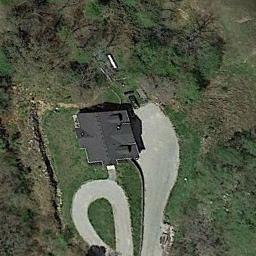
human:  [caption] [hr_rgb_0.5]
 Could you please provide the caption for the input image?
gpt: The sparse residential is on the grass next to some trees and a road .

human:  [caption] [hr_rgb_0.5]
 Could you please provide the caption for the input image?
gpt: In a sparse residential area there is an orange house and many green trees surrounded by grass and a road .

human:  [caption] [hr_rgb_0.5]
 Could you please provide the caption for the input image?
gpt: There is a house with a black roof on the lawn .

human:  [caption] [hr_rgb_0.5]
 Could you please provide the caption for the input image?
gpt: Many trees are beside the sparse residential .

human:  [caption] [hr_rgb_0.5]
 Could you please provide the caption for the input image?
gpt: A sparse residential area with some green trees and a black building .